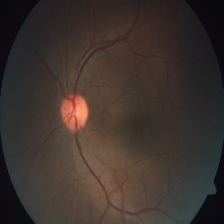
Diabetic retinopathy grade: Severe